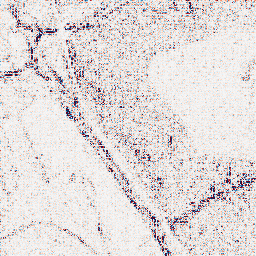
Category: wavelet
Decomposition family: wavelet_biorthogonal
Decomposition parameters: wavelet: bior3.5
level: 1
Upsampling method: sinc_hamming
Upsampling parameters: scale: 2
kernel_size: 4
Upsampling scale: 2